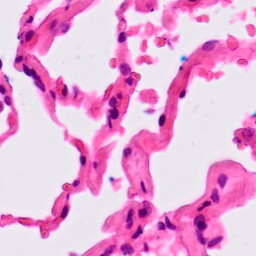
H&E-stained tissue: Lung